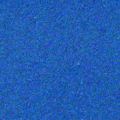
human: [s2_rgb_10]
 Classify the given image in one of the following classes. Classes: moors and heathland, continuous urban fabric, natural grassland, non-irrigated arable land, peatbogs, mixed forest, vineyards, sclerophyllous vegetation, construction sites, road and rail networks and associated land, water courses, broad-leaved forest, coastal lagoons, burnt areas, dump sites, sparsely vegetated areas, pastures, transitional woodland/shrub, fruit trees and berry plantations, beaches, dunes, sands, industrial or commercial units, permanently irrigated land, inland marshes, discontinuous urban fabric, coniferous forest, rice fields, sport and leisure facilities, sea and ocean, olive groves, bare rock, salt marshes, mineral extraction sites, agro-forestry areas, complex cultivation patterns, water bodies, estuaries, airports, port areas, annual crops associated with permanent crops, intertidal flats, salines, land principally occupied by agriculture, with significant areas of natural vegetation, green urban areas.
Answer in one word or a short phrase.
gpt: sea and ocean